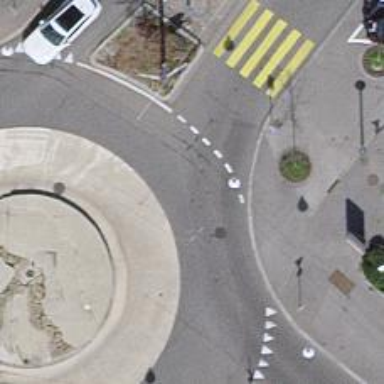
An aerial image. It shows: Tertiary road with asphalt surface leading to roundabout. The road has trolley wires installed.